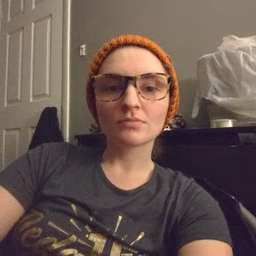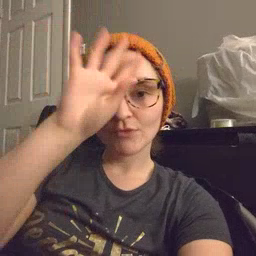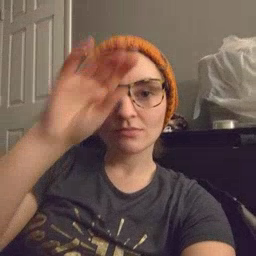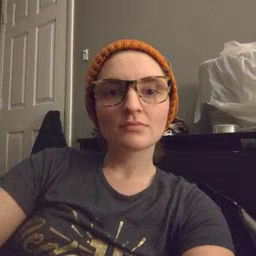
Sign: fireman